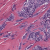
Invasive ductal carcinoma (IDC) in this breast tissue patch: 1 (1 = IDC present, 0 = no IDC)